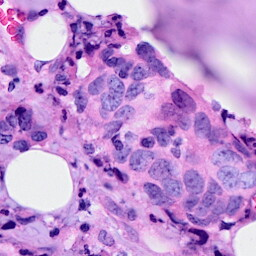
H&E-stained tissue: Breast